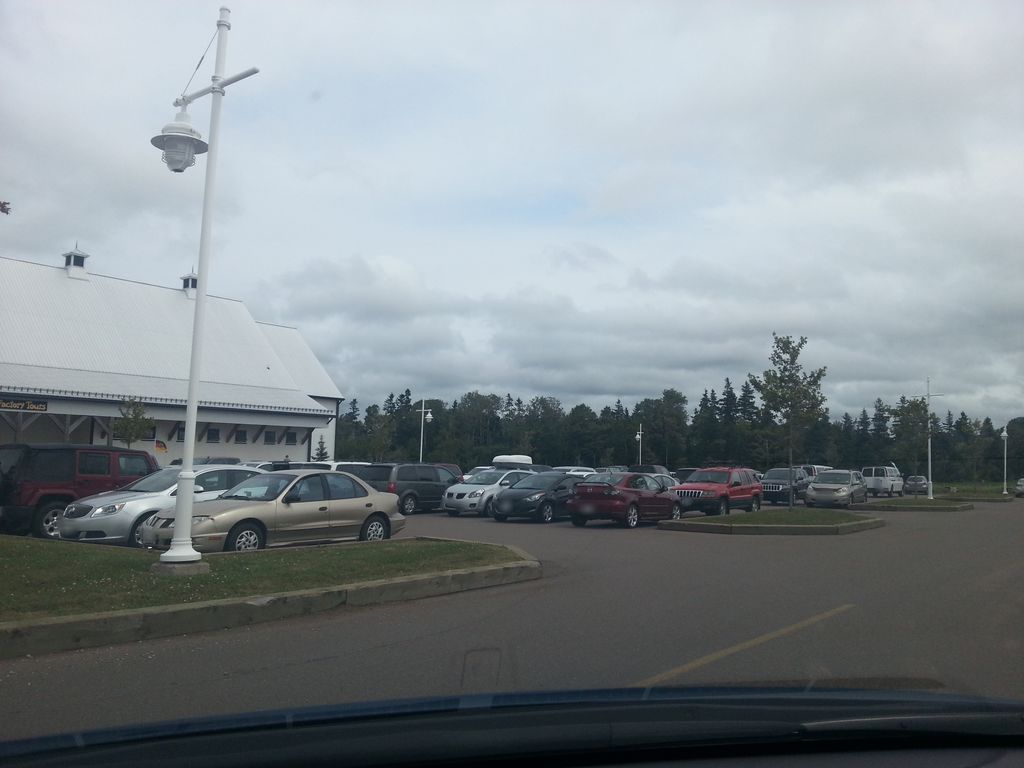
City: charlottetown